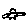
Label: bird